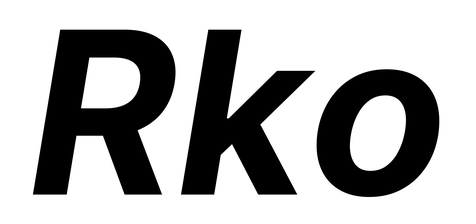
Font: Inter-Italic_Bold_Italic